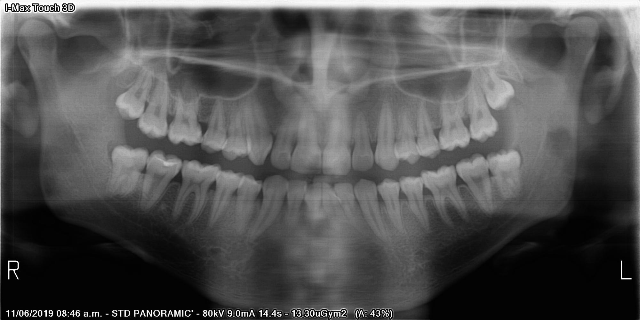
adult